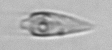
Label: Oxytoxum